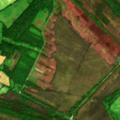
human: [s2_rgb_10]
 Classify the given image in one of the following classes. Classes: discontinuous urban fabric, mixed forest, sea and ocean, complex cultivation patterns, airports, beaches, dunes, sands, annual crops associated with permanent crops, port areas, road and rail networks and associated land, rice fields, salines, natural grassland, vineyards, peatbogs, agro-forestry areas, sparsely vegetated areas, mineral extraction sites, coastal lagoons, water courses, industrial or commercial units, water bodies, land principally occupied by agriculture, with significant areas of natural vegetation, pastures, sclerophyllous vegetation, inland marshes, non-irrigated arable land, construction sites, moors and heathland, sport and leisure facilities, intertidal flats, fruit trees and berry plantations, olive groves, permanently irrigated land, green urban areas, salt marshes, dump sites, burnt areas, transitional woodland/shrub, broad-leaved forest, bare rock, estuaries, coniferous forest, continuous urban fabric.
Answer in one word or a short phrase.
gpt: pastures, transitional woodland/shrub, peatbogs